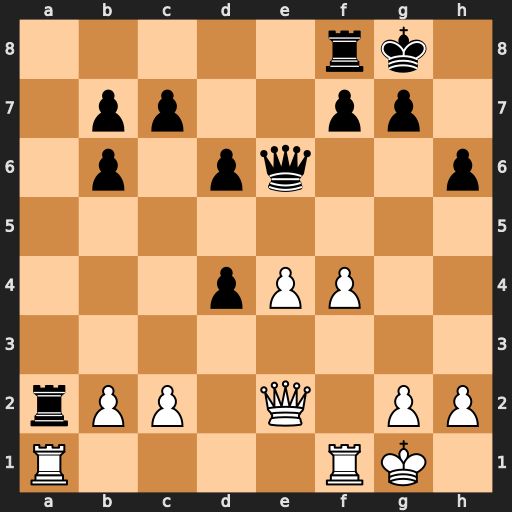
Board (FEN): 5rk1/1pp2pp1/1p1pq2p/8/3pPP2/8/rPP1Q1PP/R4RK1
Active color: w
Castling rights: -
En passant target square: -
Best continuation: f5 Qe5 Rxa2